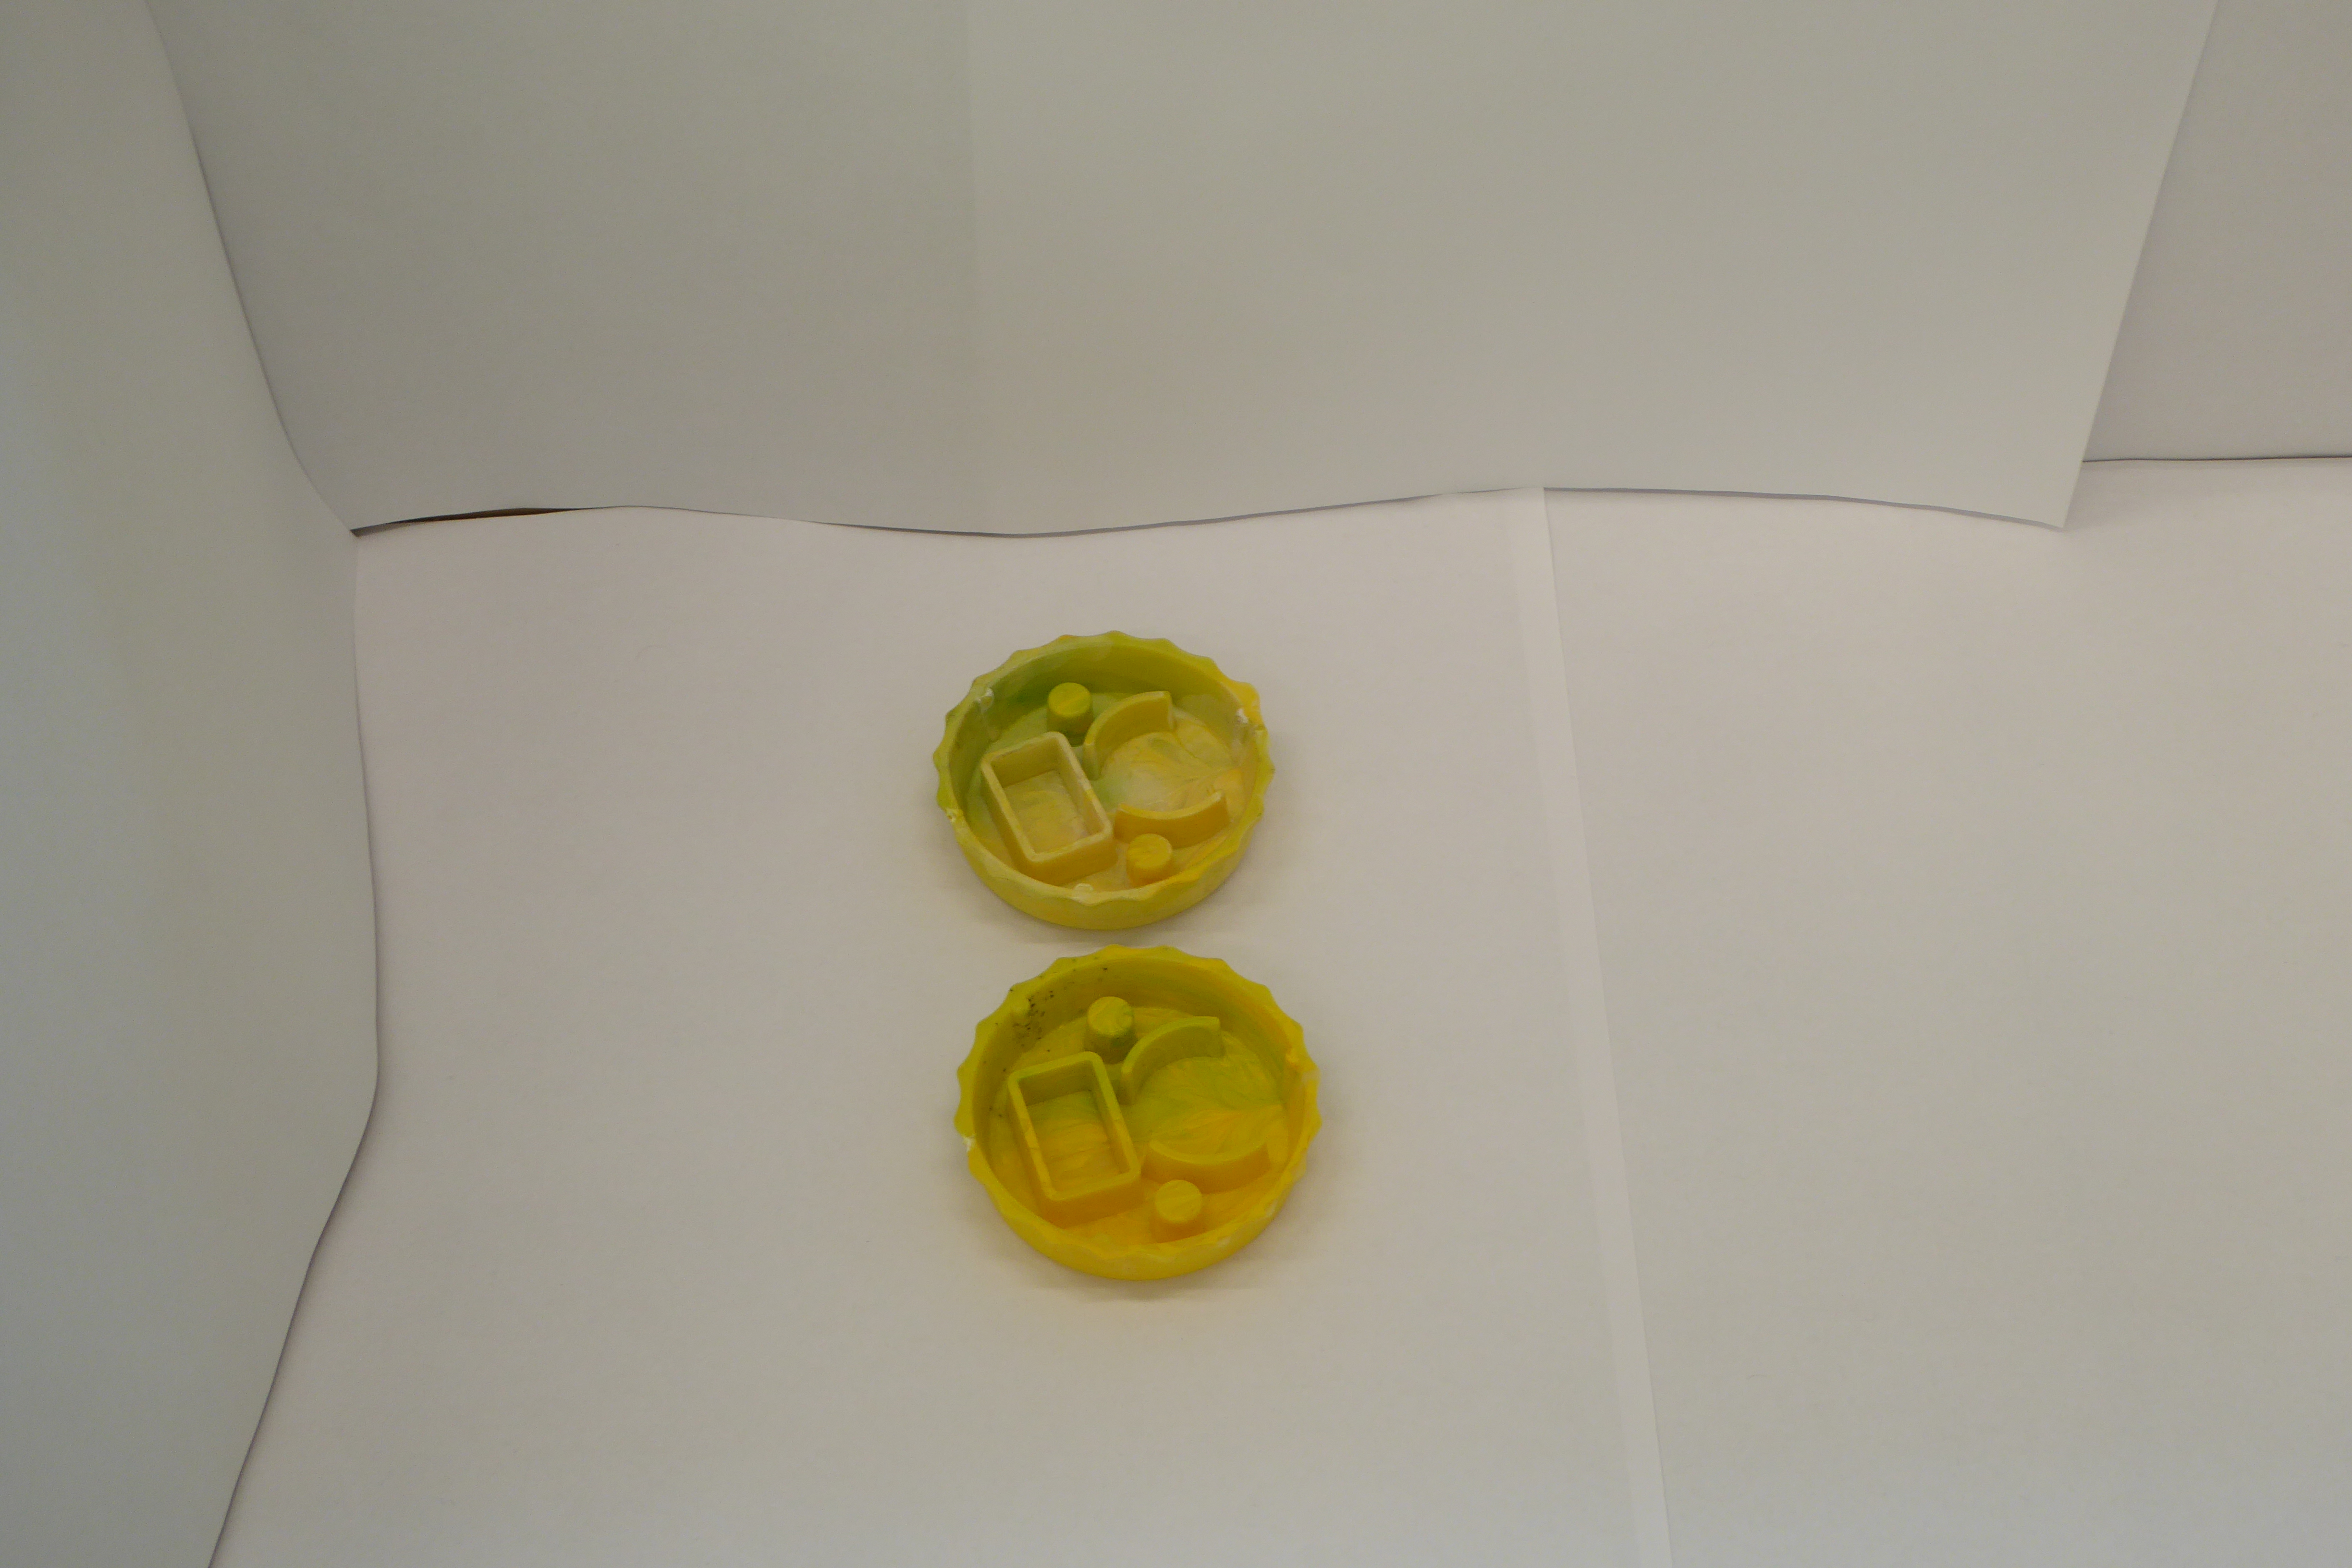
Label: Bottle Opener - Cover